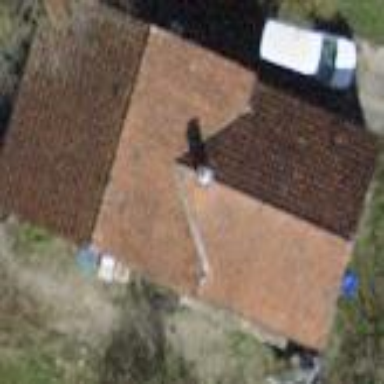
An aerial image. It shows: Building with tile roof.